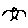
Label: bird